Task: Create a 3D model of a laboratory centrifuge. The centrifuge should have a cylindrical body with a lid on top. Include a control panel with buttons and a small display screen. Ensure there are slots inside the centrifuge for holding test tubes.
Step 57:
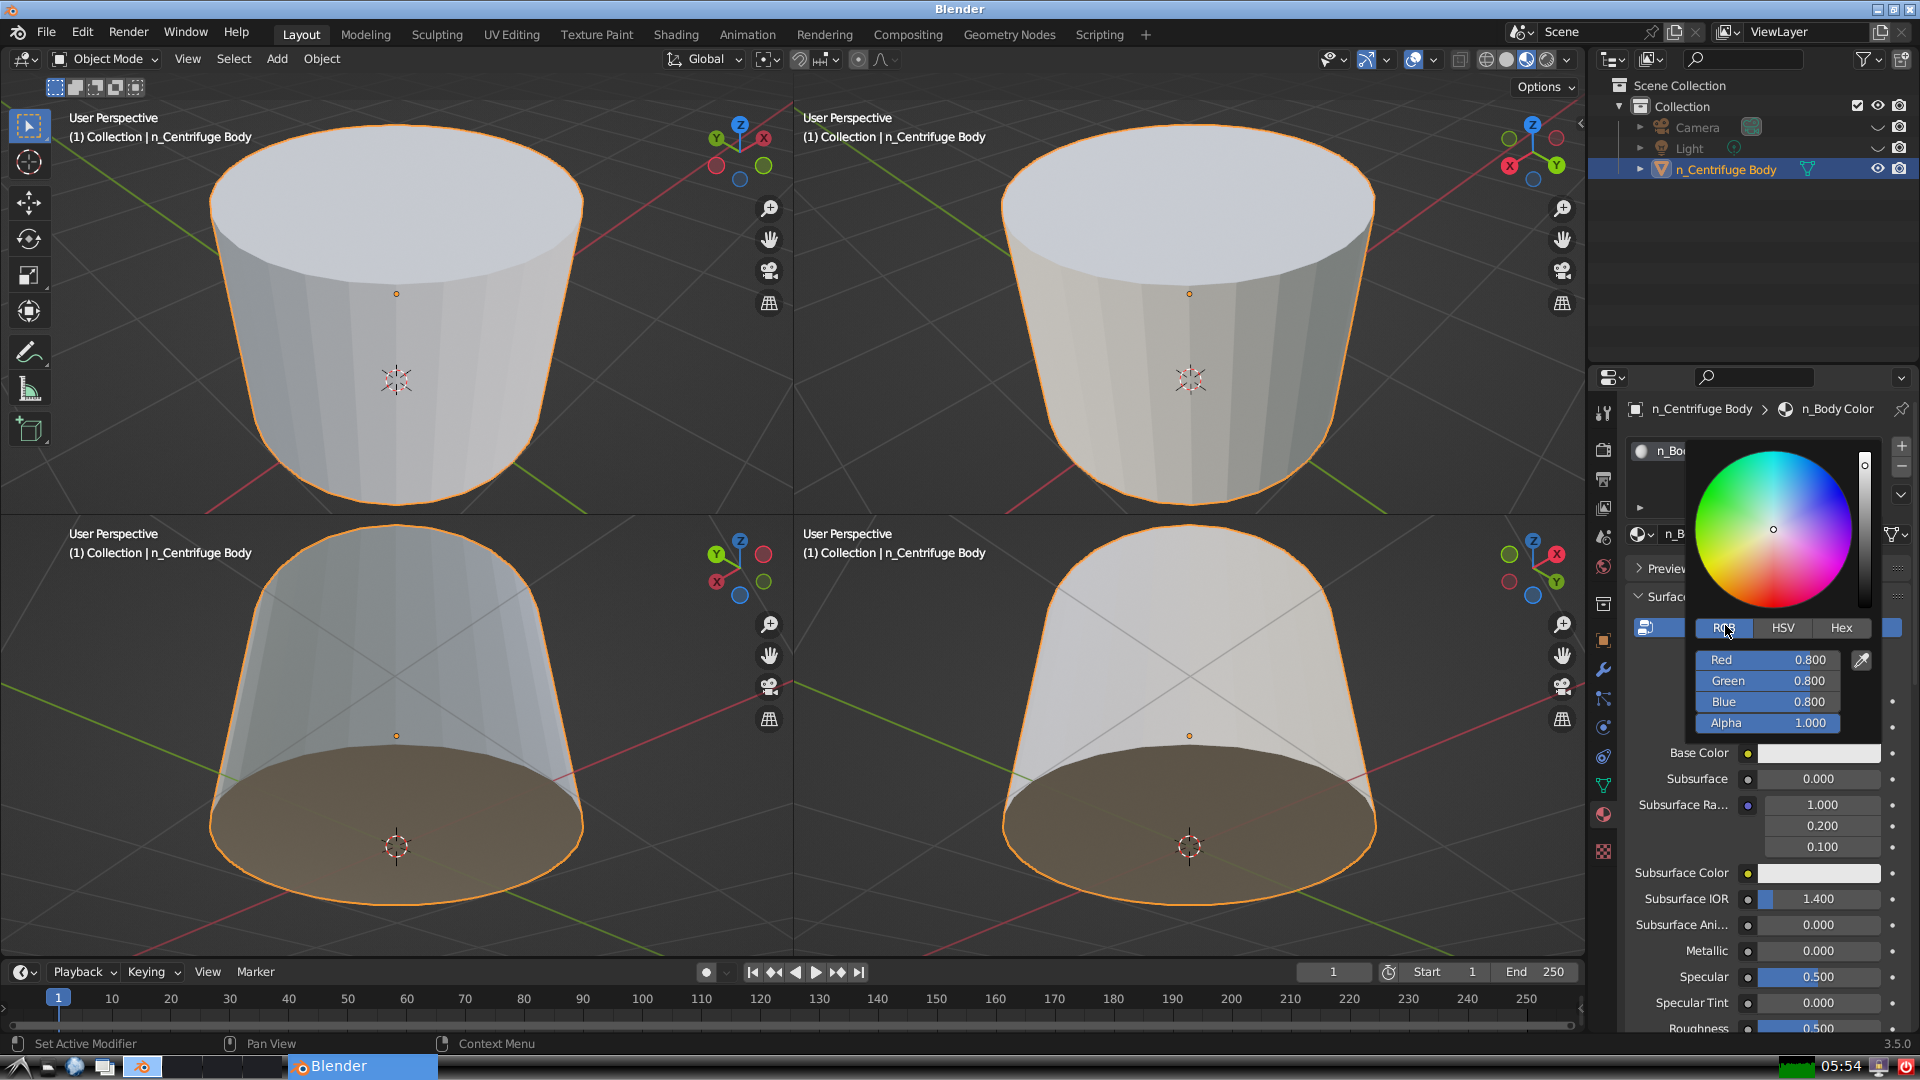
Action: click: no